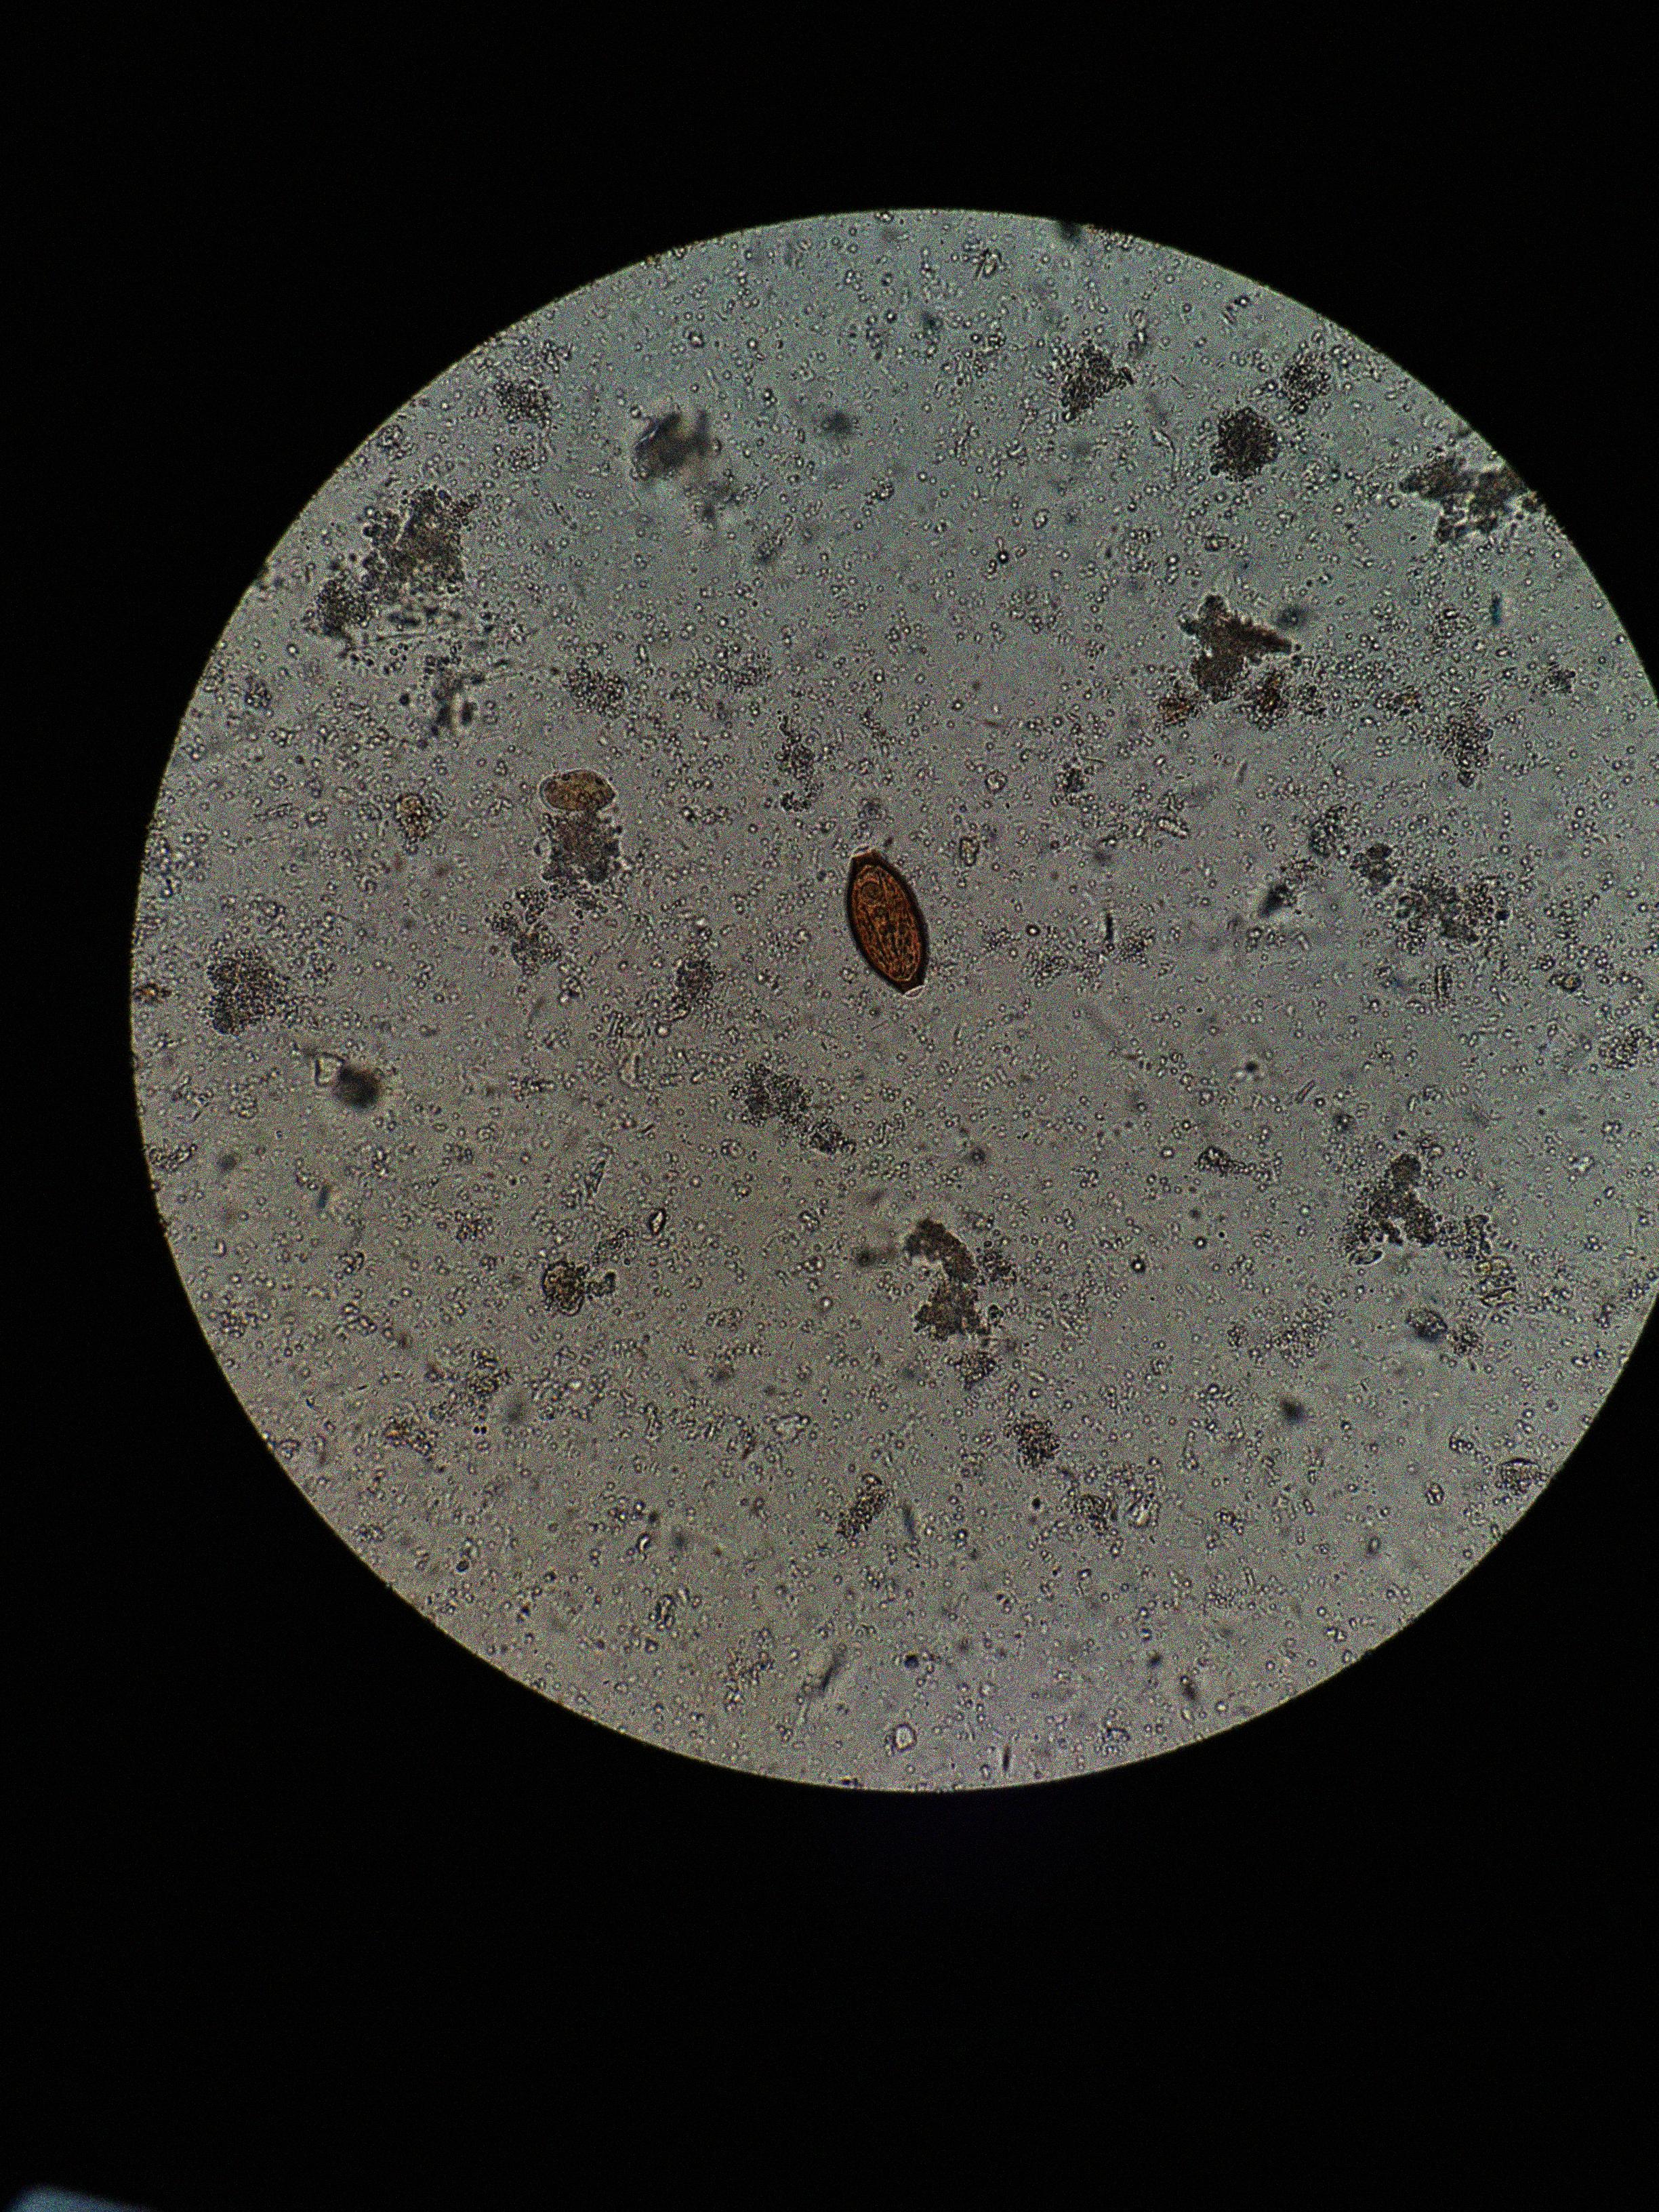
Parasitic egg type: Trichuris trichiura